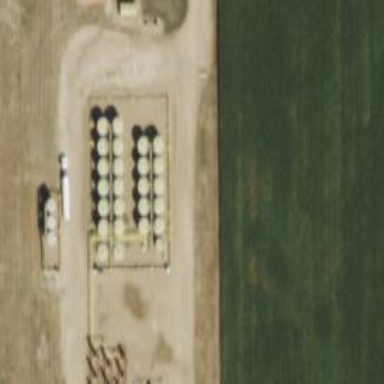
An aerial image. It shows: Storage tank with man-made structure.